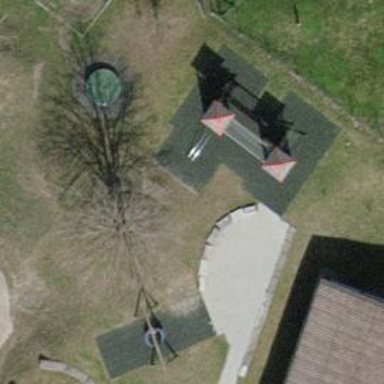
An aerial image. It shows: Playground with various play structures.